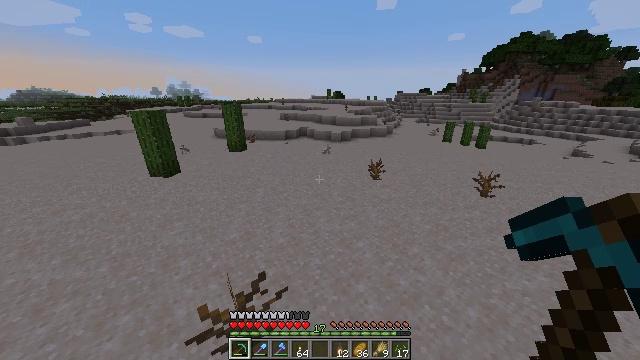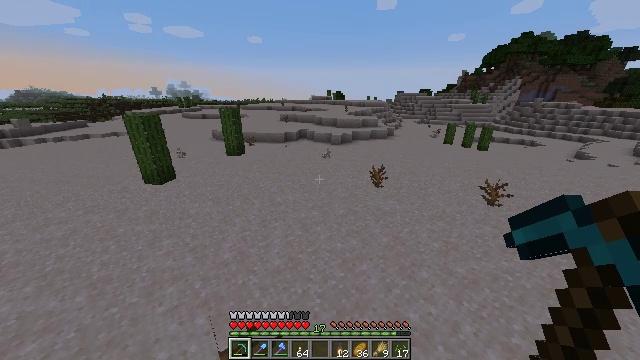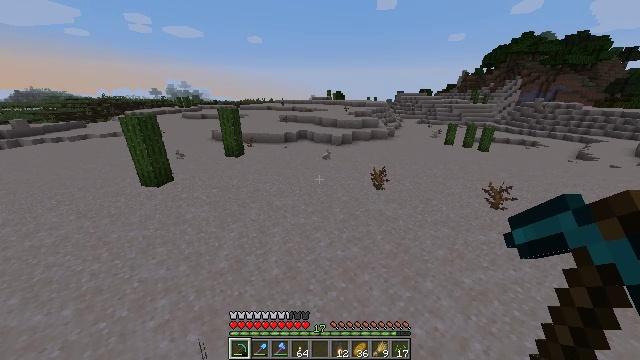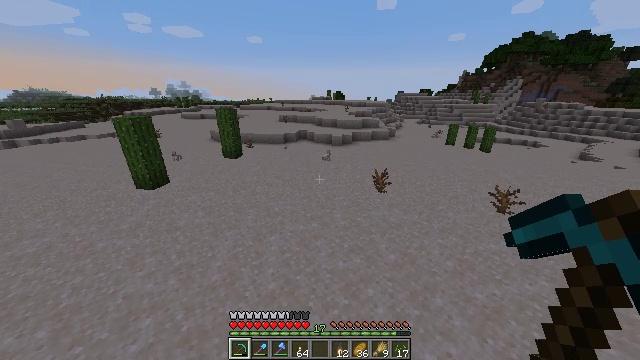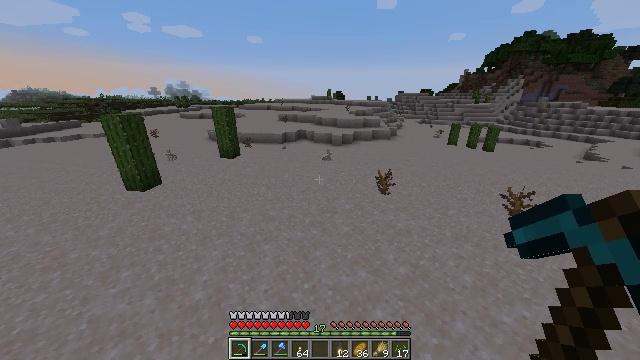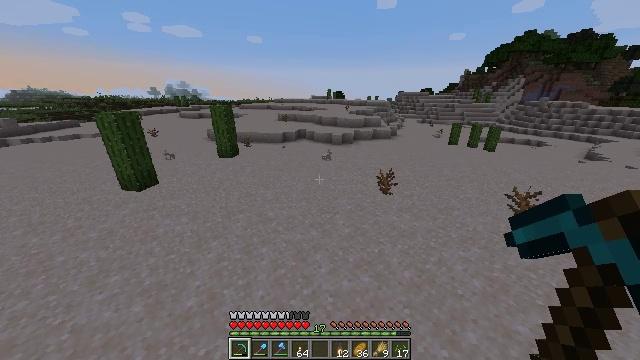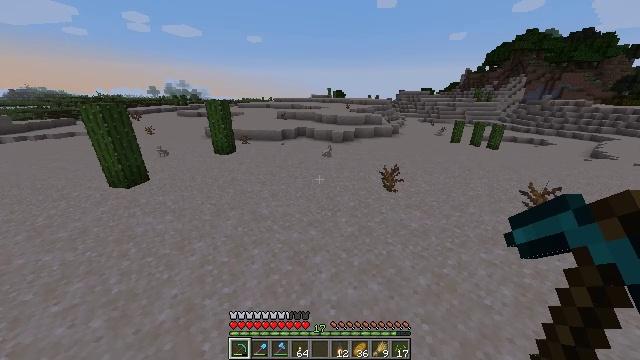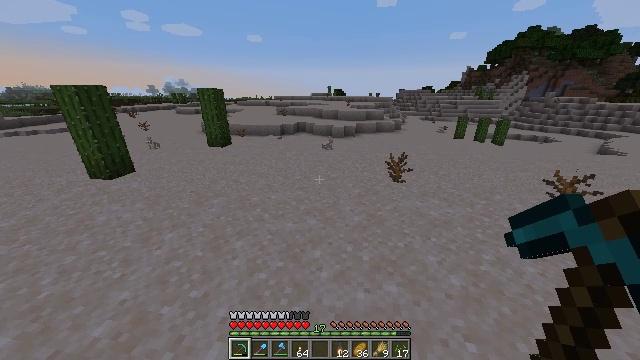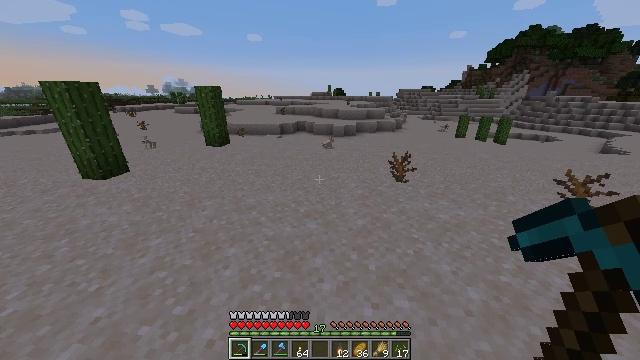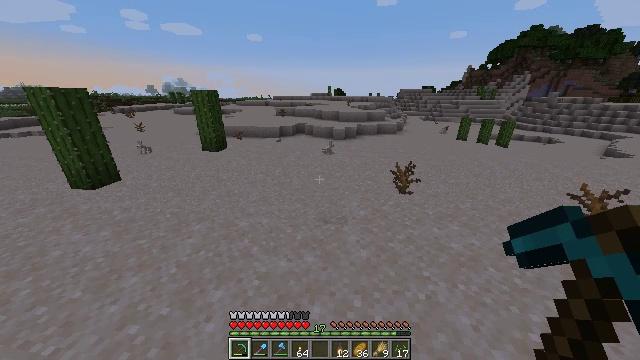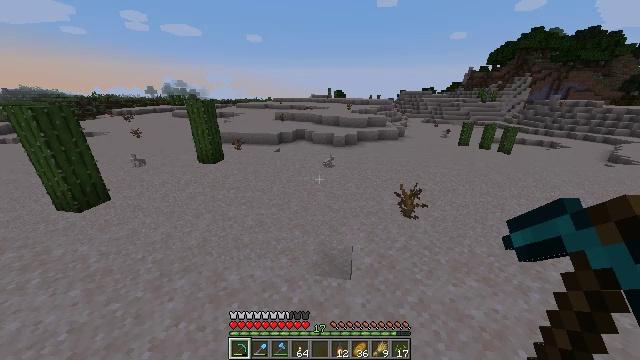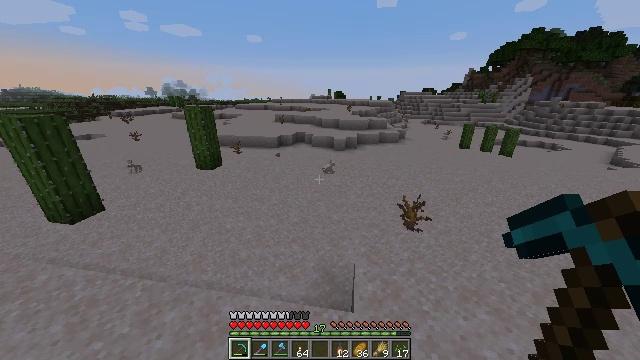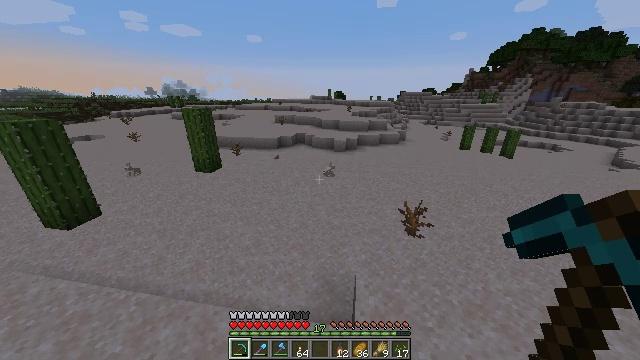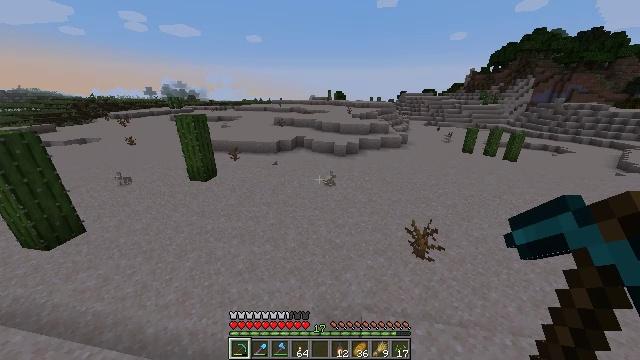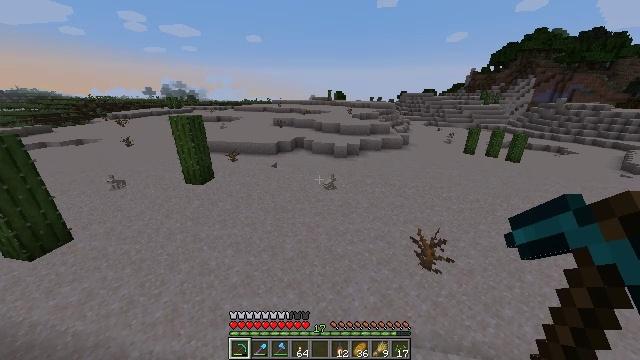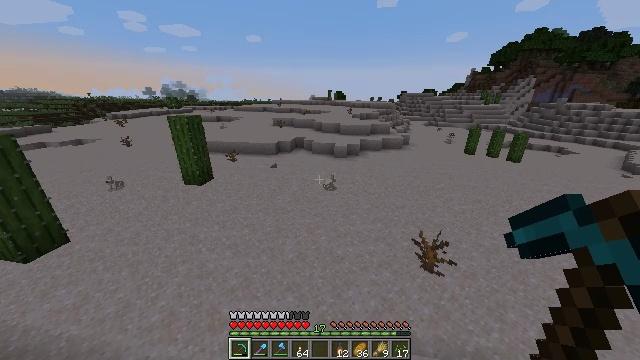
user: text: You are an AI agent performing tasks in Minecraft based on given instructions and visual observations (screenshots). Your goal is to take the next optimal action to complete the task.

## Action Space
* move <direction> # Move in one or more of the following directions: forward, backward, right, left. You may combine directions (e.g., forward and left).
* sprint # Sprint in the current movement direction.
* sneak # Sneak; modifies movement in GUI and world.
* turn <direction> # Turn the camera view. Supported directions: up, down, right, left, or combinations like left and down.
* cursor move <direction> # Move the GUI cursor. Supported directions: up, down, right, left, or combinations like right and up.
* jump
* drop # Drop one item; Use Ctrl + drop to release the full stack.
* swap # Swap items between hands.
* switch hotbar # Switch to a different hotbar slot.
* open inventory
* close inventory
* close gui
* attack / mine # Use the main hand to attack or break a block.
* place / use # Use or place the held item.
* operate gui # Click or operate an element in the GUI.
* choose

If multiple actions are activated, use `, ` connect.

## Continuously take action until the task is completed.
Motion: motion action
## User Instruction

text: Break the oxeye daisy to gather it.
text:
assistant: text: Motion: move forward, sprint, jump
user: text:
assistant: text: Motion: move forward, sprint, jump
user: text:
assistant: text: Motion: move forward, sprint, jump
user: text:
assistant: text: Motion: move forward, sprint, jump
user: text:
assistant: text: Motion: move forward, sprint, jump
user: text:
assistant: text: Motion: move forward, sprint, jump
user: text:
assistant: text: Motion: move forward, sprint, jump
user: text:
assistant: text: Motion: move forward, sprint, jump
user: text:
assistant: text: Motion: move forward, sprint, jump
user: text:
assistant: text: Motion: move forward, sprint, jump
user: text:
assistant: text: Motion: move forward, sprint, jump
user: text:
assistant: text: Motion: move forward, sprint, jump
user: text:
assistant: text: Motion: move forward, sprint, jump
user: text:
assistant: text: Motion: move forward, sprint, jump
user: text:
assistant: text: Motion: move forward, sprint, jump
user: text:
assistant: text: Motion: move forward, sprint, jump
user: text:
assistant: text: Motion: move forward, sprint, turn down, jump
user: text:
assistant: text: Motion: move forward, sprint, turn down, jump
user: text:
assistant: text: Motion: move forward, sprint, turn left and down, jump
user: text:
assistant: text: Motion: move forward, sprint, turn left, jump
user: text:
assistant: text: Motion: move forward, sprint, turn left, jump
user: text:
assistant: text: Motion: move forward, sprint, turn left, jump
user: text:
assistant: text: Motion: move forward, sprint, jump
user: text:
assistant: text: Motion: move forward, sprint, jump
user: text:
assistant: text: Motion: move forward, sprint, jump
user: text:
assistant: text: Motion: move forward, sprint, jump
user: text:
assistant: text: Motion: move forward, sprint, jump
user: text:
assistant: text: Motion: move forward, sprint, jump
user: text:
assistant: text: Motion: move forward, sprint, jump
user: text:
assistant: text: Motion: move forward, sprint, jump